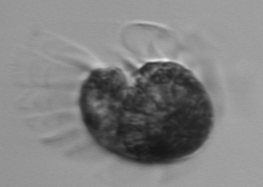
Label: Strombidium_morphotype1